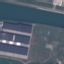
Land use / land cover class: River